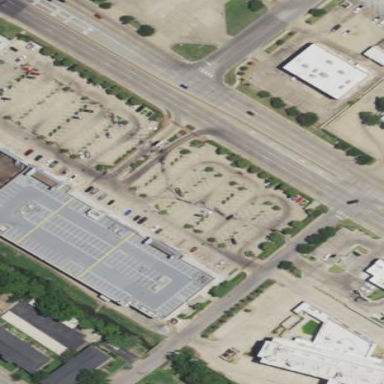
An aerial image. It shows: Rooftop parking area.